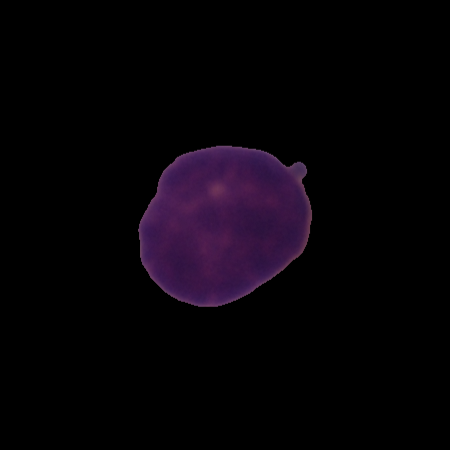
Label: healthy